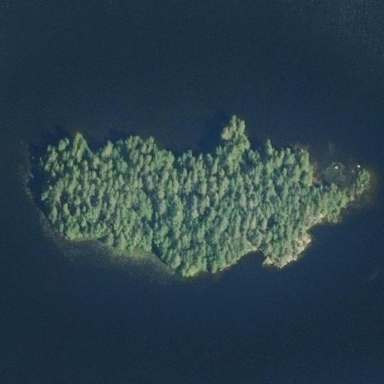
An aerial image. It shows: Islet.